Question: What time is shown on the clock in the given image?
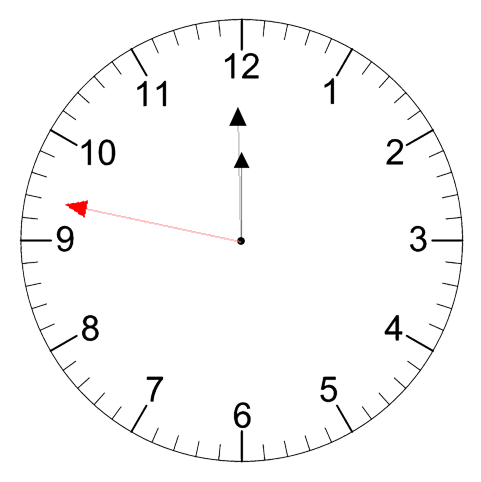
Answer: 11:59:47